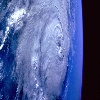
Label: cloud